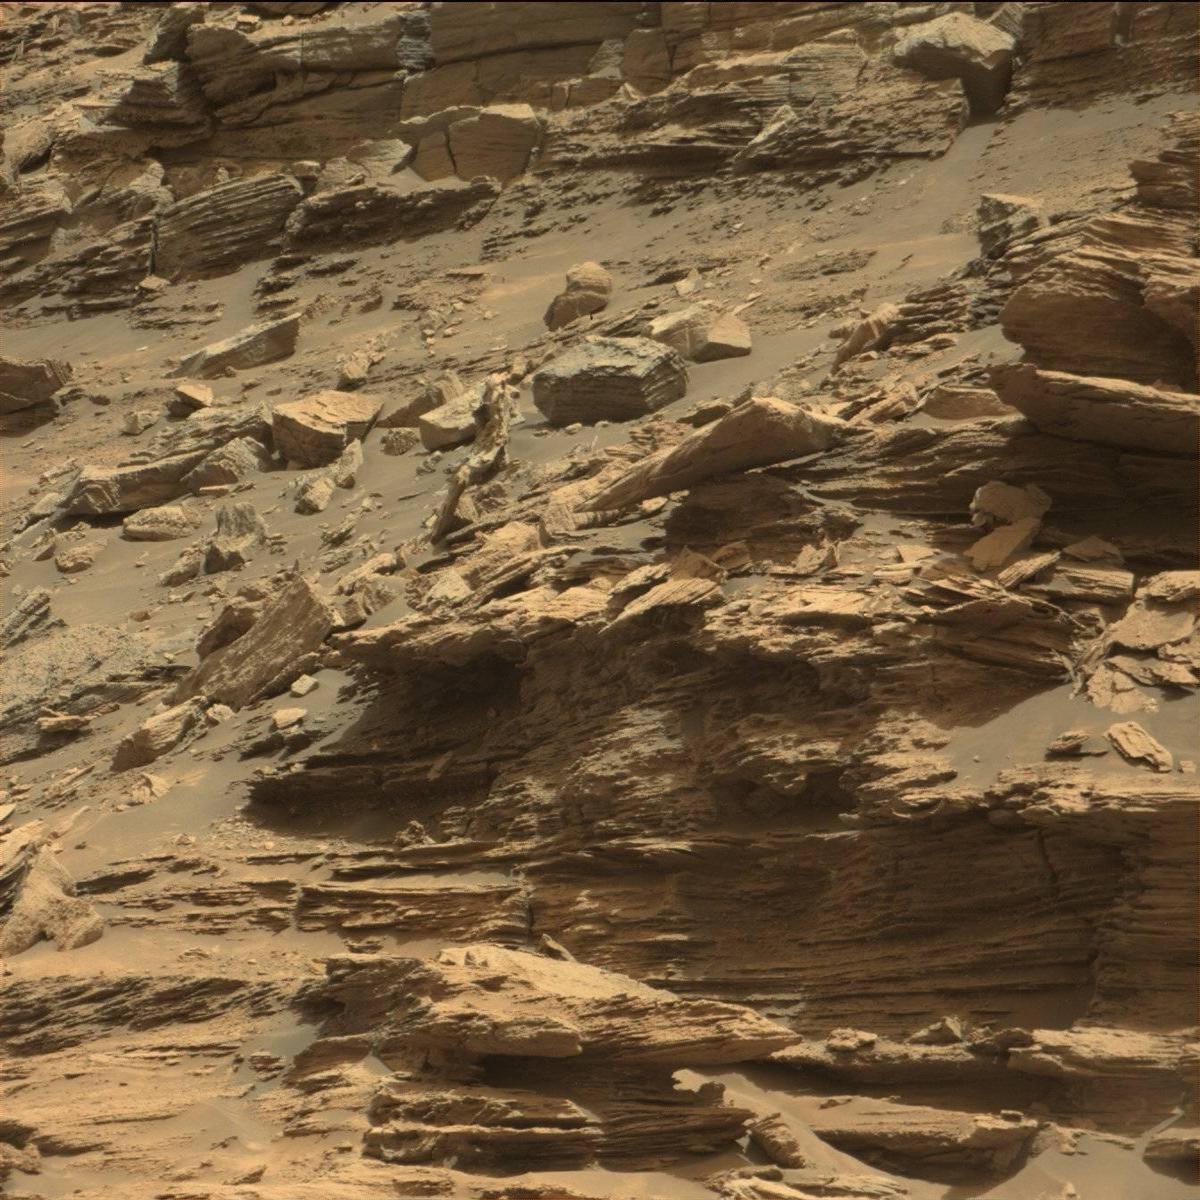
Terrain classes present: Bedrock, Rock, Sand / Soil